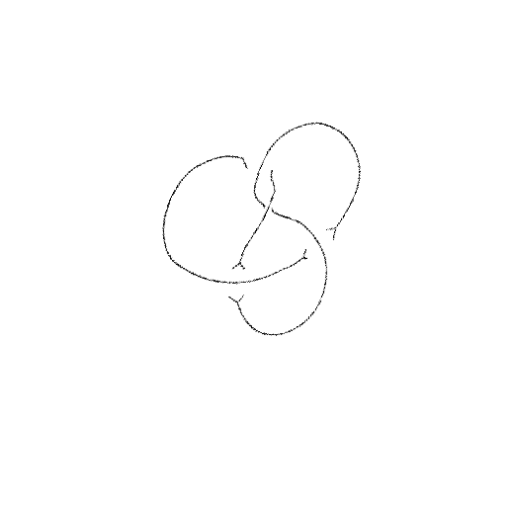
Crossing number: 4